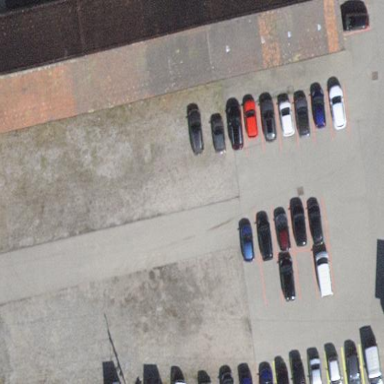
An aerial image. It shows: Parking area with surface.